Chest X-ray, AP view. Patient: 56 years old, sex F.
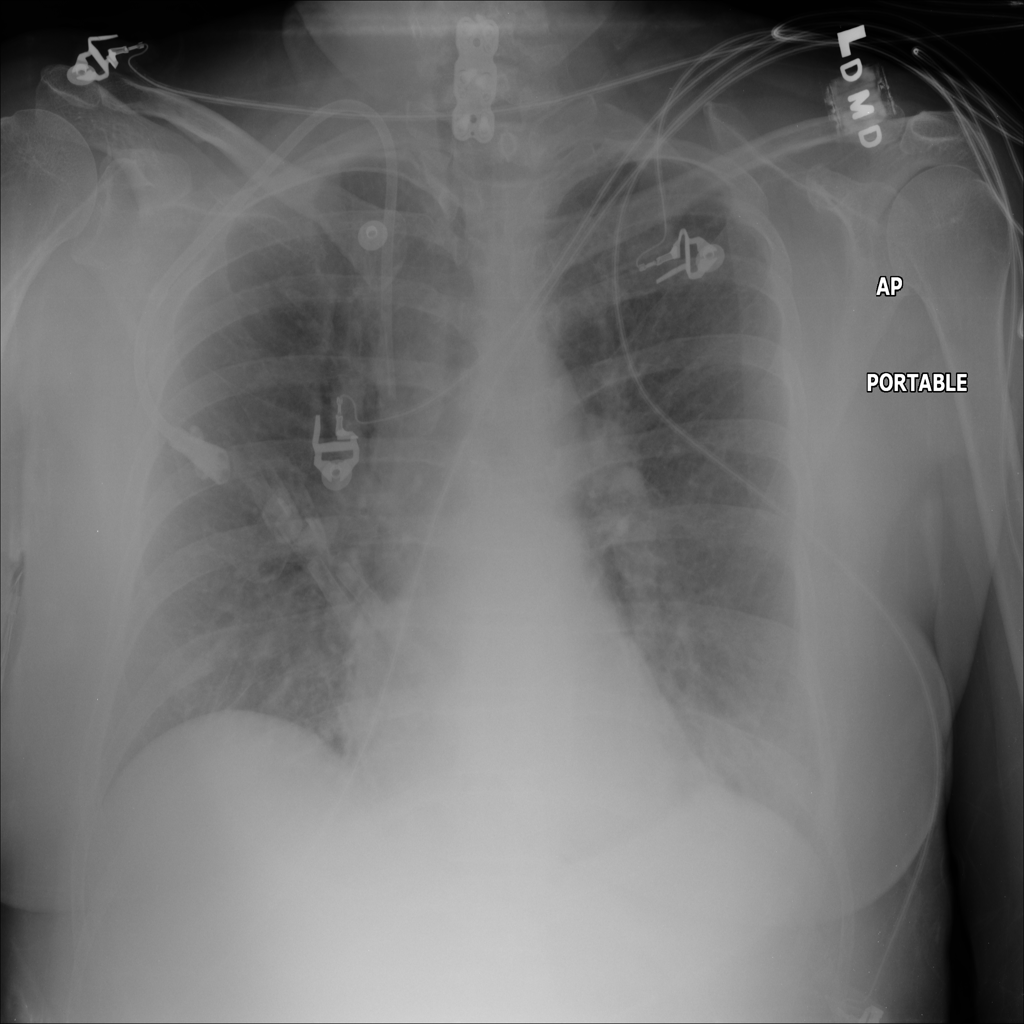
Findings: No Finding